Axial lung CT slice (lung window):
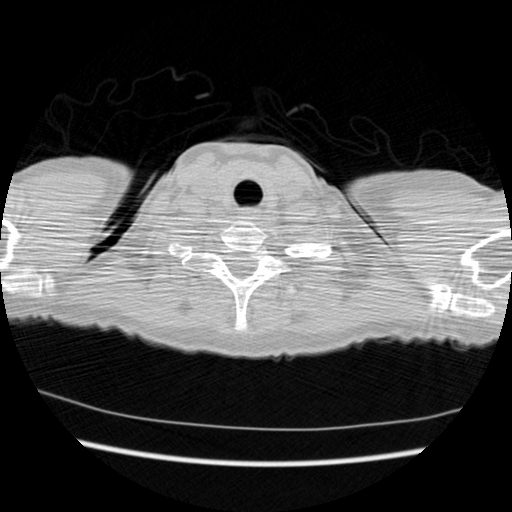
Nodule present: no